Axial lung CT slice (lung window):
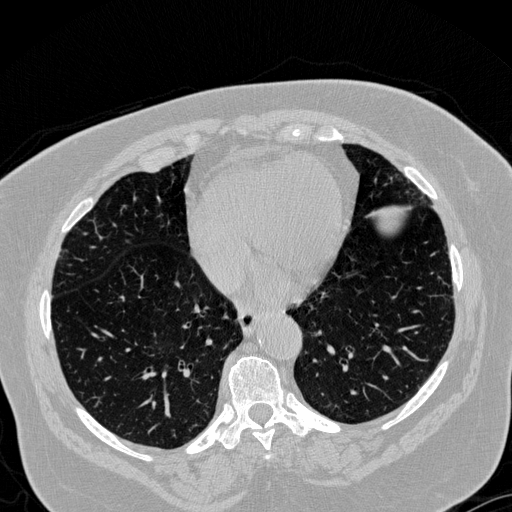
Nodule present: no